Interaction volume radius: 5 \u00c5
Interaction volume height: 10 \u00c5
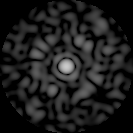
Disorder parameter: 0.8652